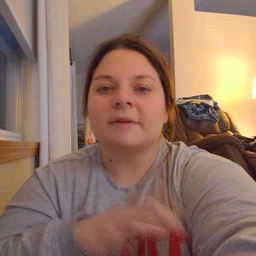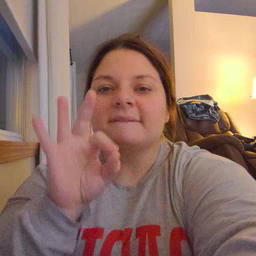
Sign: feet